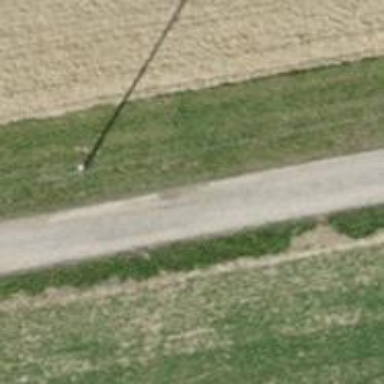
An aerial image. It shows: Power pole.